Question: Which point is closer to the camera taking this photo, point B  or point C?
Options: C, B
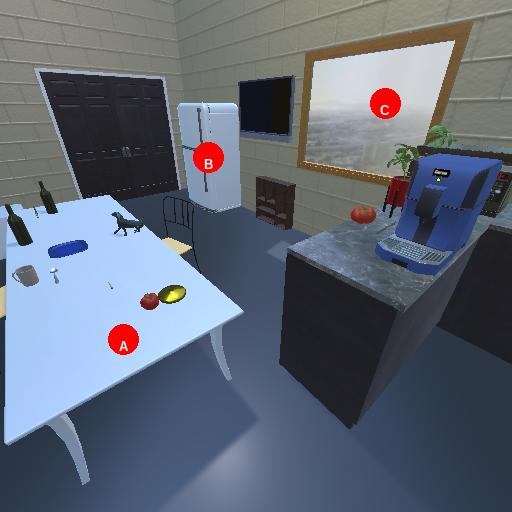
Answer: C